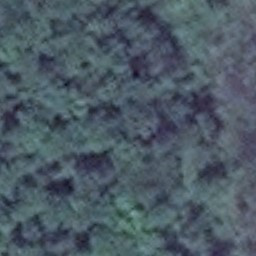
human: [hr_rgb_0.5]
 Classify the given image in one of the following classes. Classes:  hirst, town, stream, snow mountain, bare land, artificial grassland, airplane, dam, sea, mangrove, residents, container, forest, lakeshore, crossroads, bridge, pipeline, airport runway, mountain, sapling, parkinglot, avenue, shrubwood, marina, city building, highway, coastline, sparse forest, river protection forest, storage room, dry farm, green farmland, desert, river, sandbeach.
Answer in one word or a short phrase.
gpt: forest